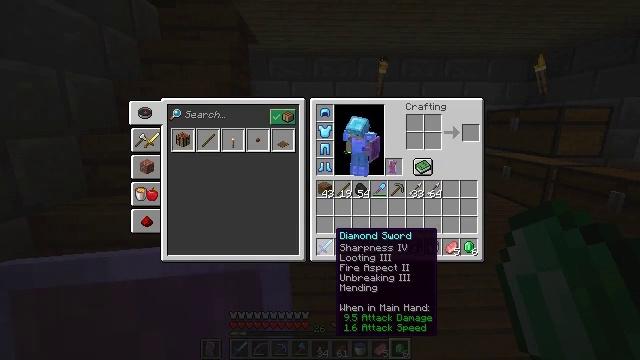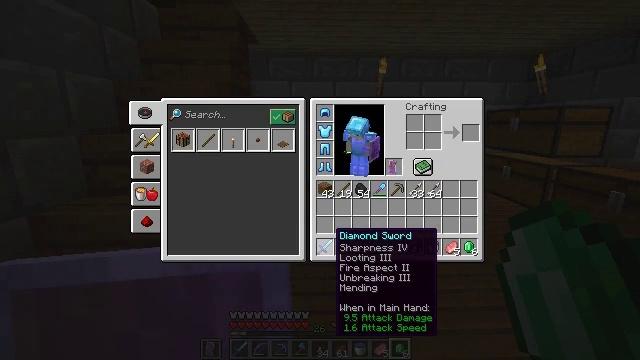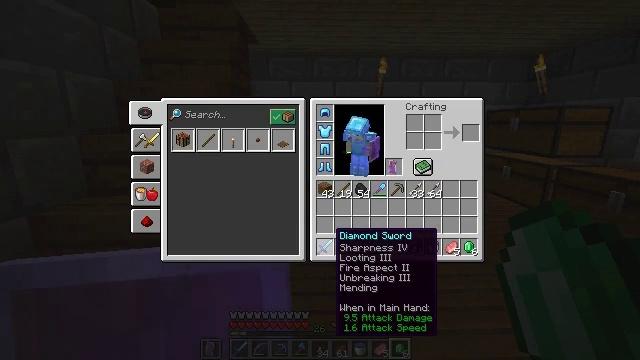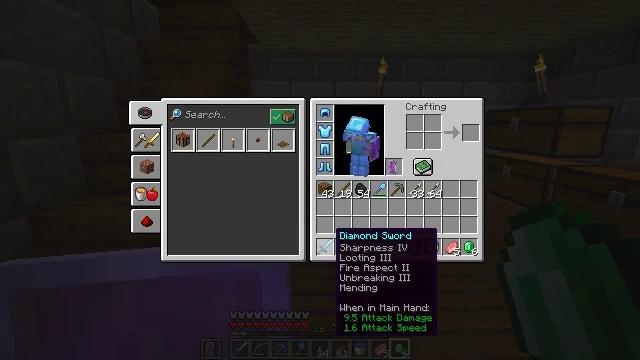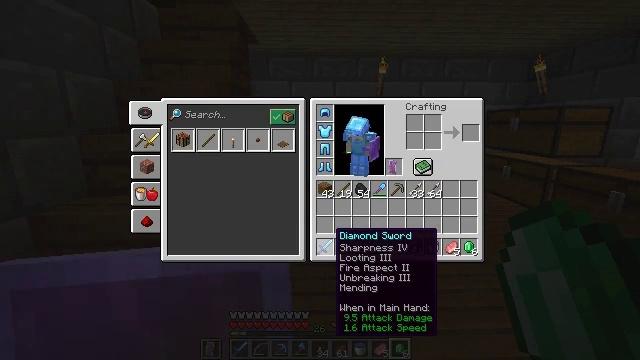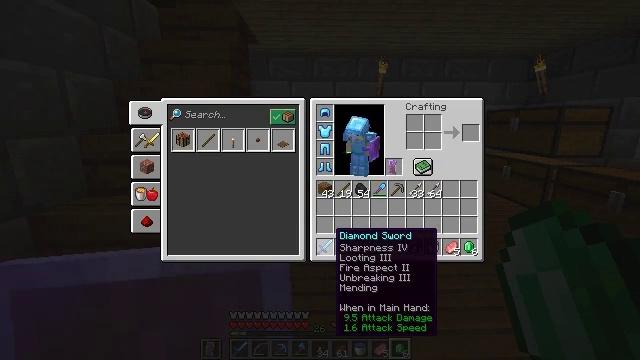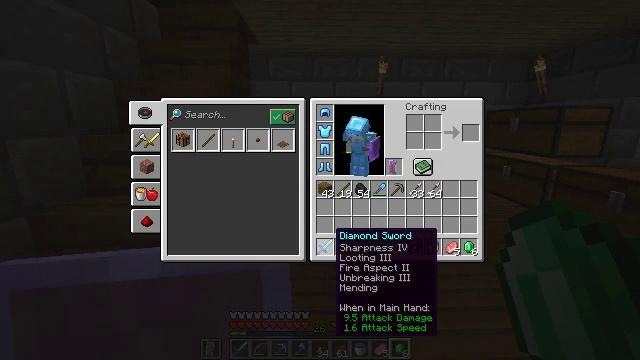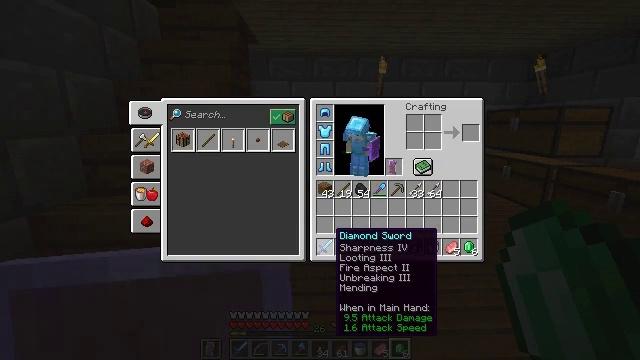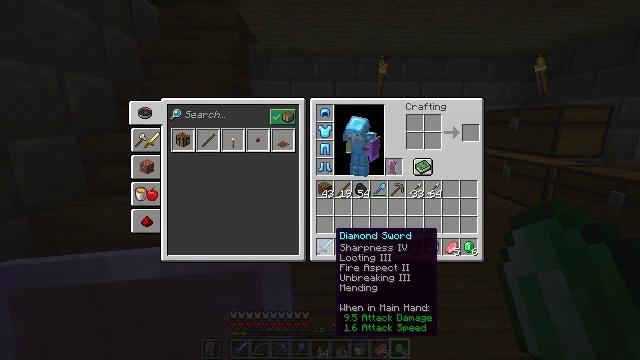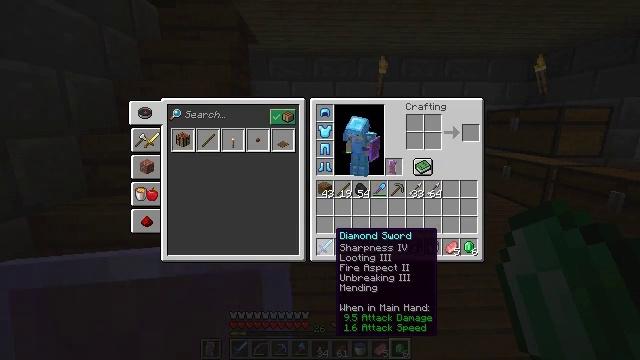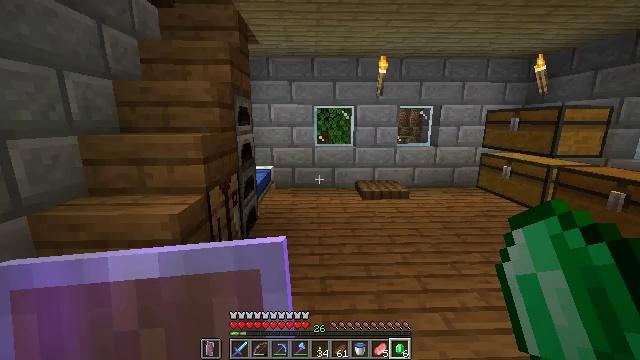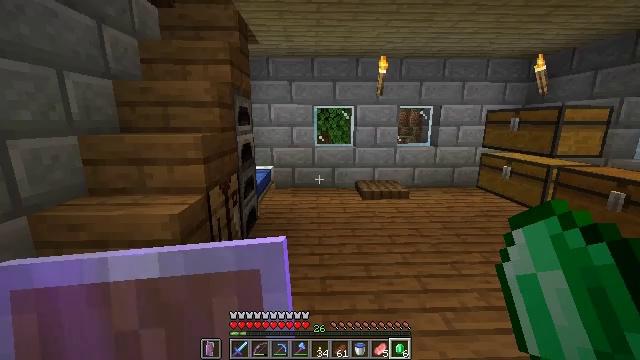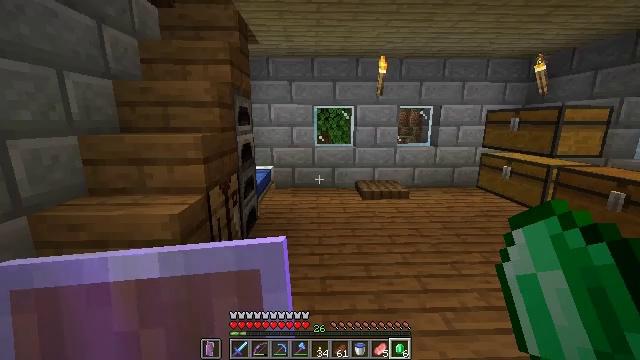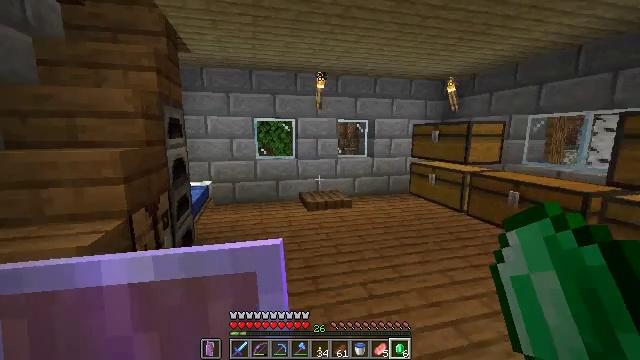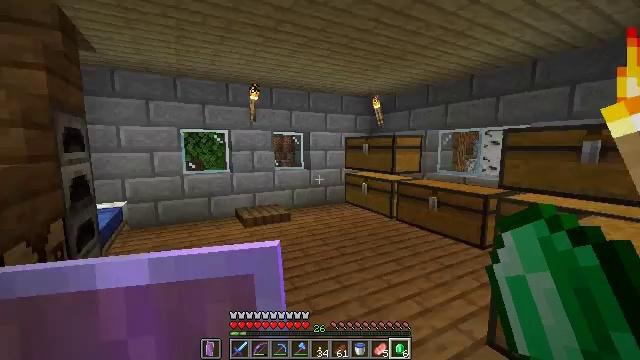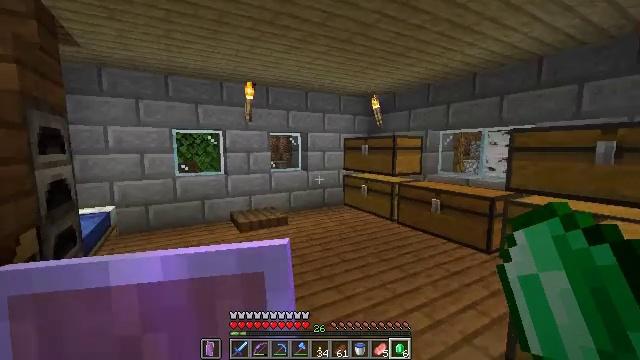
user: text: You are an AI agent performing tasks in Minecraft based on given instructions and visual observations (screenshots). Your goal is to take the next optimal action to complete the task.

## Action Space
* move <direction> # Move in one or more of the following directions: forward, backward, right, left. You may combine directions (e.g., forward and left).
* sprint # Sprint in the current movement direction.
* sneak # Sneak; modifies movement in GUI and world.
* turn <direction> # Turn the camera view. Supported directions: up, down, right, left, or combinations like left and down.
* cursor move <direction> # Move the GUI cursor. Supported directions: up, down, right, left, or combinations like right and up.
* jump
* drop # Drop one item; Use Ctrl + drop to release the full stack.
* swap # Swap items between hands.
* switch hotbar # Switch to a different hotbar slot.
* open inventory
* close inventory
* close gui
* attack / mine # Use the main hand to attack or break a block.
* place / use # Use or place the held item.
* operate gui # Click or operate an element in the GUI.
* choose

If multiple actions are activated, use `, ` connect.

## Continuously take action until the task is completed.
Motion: motion action
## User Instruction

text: Collect the grass block using a shovel.
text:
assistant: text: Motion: no_op
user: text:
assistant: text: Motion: no_op
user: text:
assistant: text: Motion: no_op
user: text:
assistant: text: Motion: no_op
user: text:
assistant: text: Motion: no_op
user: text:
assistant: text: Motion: no_op
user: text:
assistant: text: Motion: no_op
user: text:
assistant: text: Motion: no_op
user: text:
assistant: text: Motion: no_op
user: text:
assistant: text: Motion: no_op
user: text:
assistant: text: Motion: no_op
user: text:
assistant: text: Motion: no_op
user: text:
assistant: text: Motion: move forward, turn right and up
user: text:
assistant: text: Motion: move forward, turn right and up
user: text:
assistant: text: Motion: move forward and move left
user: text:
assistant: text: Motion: move forward and move left
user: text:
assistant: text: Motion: move forward and move left
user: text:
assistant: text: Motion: move forward and move left, turn right
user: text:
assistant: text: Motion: move forward and move left, turn right
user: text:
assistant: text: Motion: move forward and move left, turn right and up
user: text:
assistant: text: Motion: move forward, turn right and up
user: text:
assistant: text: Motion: move forward
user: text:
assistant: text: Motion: move forward
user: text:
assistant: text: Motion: move forward
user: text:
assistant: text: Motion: move forward
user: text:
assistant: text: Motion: move forward
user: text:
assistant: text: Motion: move forward
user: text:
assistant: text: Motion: move forward, use / place
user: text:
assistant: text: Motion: move forward, use / place
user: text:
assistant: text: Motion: move forward, use / place